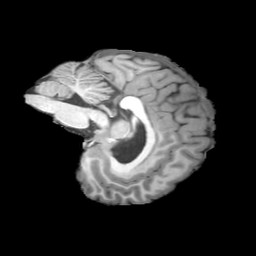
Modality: T1w
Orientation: sagittal